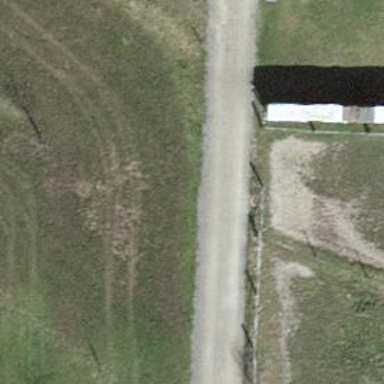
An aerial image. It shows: Fence.